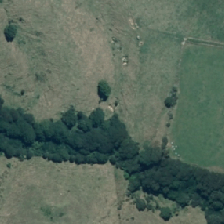
Land cover: broadleaved_indigenous_hardwood